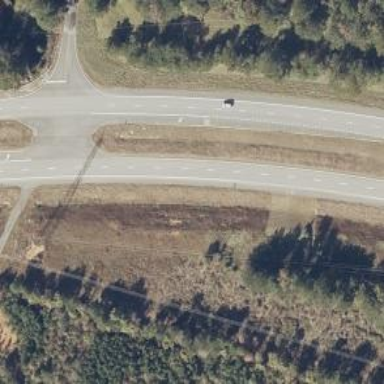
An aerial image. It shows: Asphalt road designated as trunk highway.